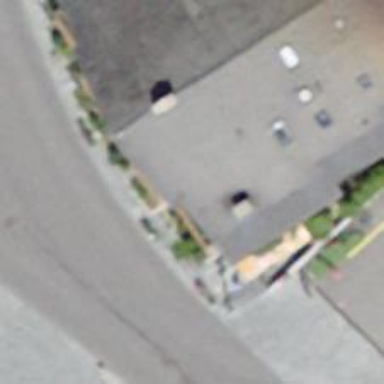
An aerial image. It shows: Restaurant.